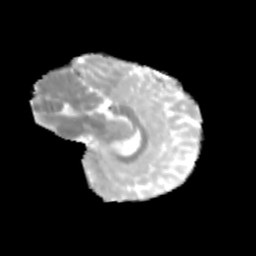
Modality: MD
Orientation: sagittal
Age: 11
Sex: female
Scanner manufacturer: siemens
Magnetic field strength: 3 T
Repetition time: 3.8 s
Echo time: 0.07 s